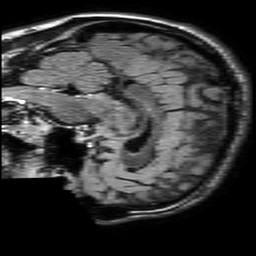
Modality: FLAIR
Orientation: sagittal
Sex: male
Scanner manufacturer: philips
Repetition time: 11 s
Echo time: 0.125 s